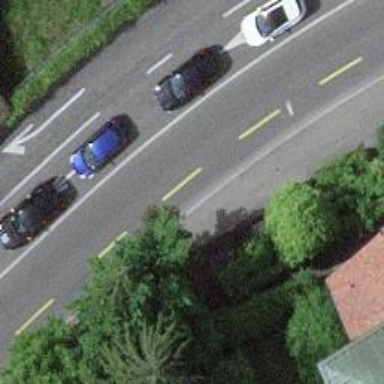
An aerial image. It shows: Secondary road with separate asphalt sidewalk.